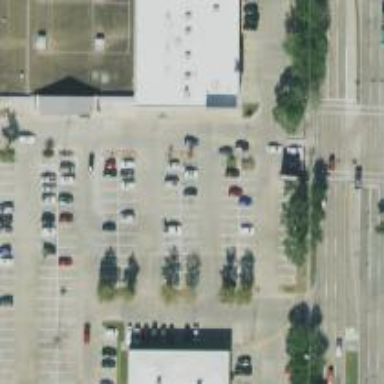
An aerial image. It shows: Parking space is available.